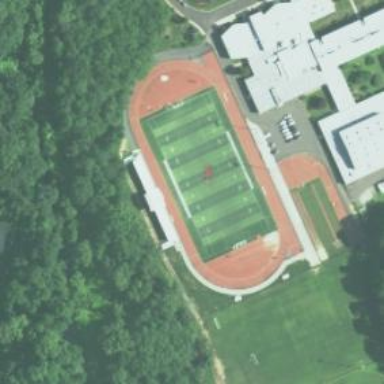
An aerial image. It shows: American football pitch.